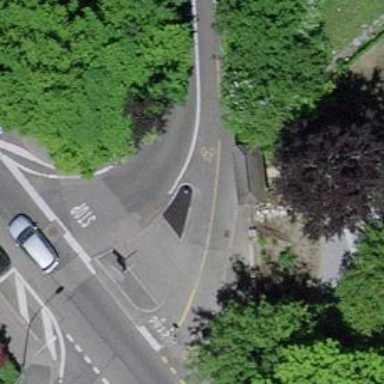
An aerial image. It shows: Asphalt footway leading to traffic island.